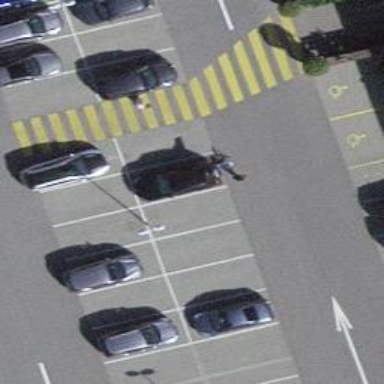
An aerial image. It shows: Asphalt parking aisle along service road.